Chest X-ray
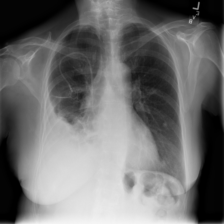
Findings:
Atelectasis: negative
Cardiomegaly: negative
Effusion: positive
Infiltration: negative
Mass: positive
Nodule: negative
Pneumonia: negative
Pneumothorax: negative
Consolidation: negative
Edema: negative
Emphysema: negative
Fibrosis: negative
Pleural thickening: negative
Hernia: negative